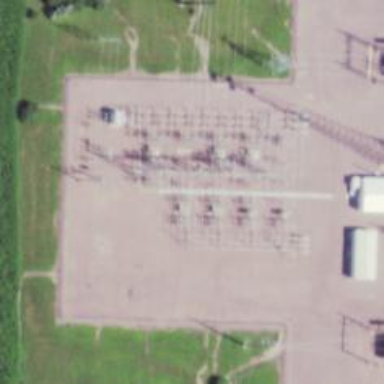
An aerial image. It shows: Switch used for power control.